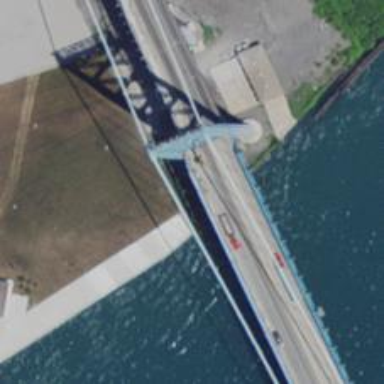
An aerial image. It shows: Bridge supported by pylons.